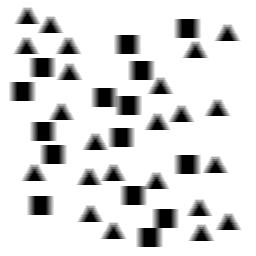
Squares: 15
Triangles: 23
Stars: 0
Total shapes: 38